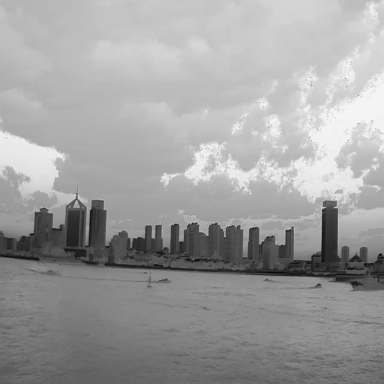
There are five objects shown in the infrared image, including four canoes, and a warship.